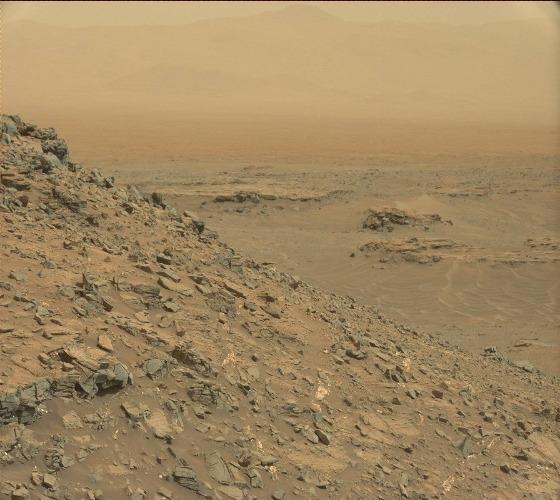
Terrain classes present: Bedrock, Gravel / Sand / Soil, Rock, Sky / Distant Mountains